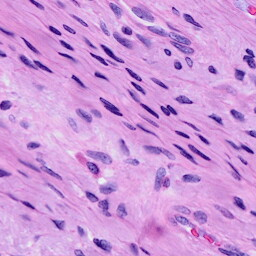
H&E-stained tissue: Cervix